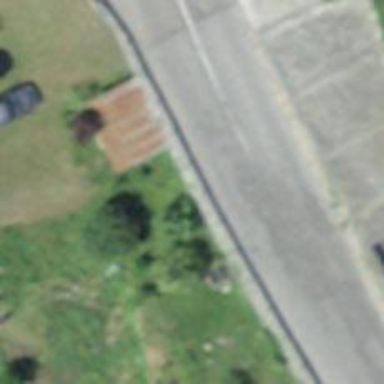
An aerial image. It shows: Bollard.